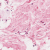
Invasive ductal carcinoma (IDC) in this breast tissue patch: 0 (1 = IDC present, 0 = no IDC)